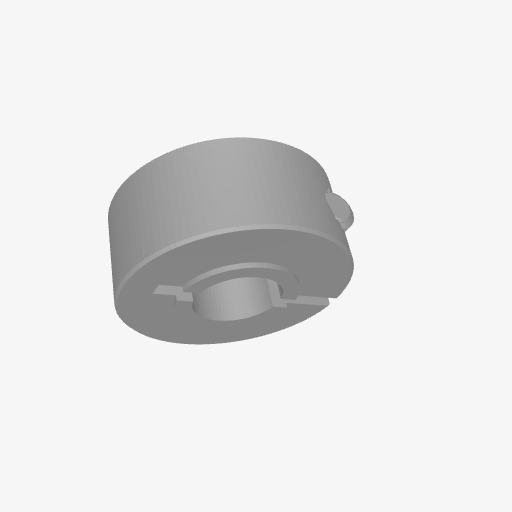
Part: ClampingCollar8ID